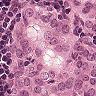
Metastatic tissue present: yes